Question: I have re-drawn the 'NSWindow', and now when I start my app there is a warning in the console that says 'NSWindow does not support utility styleMask 0x10'. How can I get rid of this warning?
Any idea?
Thanks!

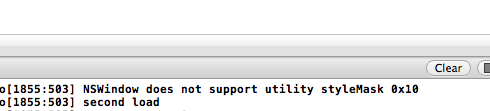
Answer: 'NSUtilityWindowMask' is a bit (0x10) in the 'styleMask' property of a 'NSPanel' which is not supported by 'NSWindow'.
If you have created this in an xib, then you should be able to change the custom class to 'NSPanel', uncheck the 'utility mask' checkbox and then change it back. If you did it in code, (or are changing the 'styleMask' property in code) make sure that you are not setting bit 0x10 of 'styleMask'.